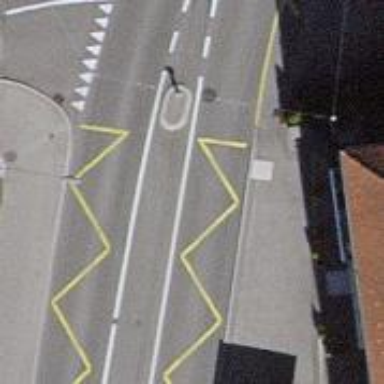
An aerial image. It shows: Bus stop for trolleybuses with designated stop position.